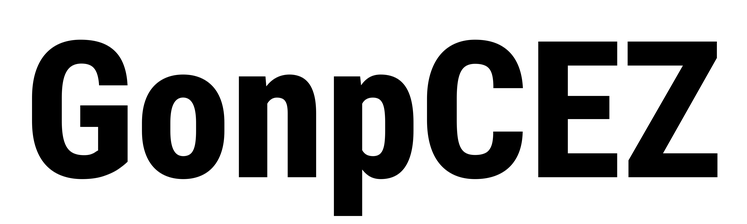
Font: Roboto_Condensed_ExtraBold